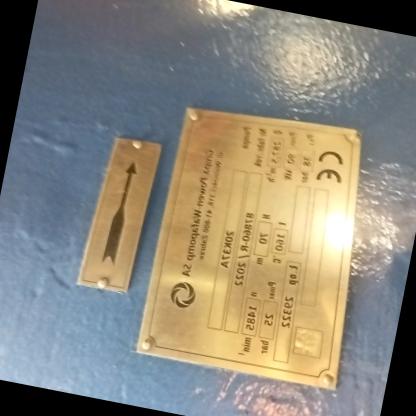
Klasa: tabliczka-znamionowa